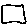
Label: square